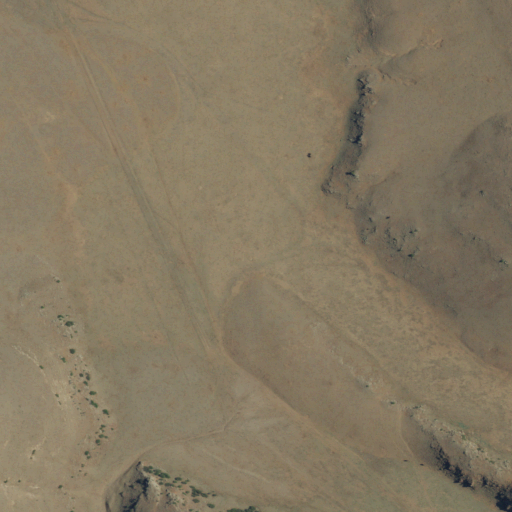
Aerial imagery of valley in New Mexico named O Bar O Canyon containing shrub and grassland